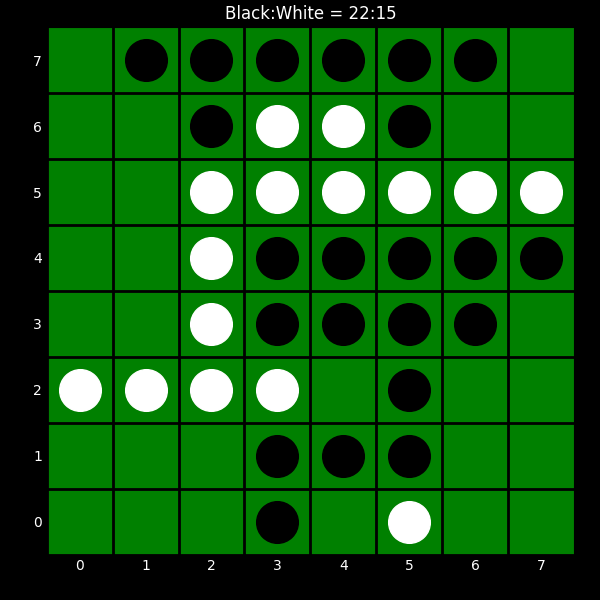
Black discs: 22
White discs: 15